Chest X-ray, PA view. Patient: 29 years old, sex F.
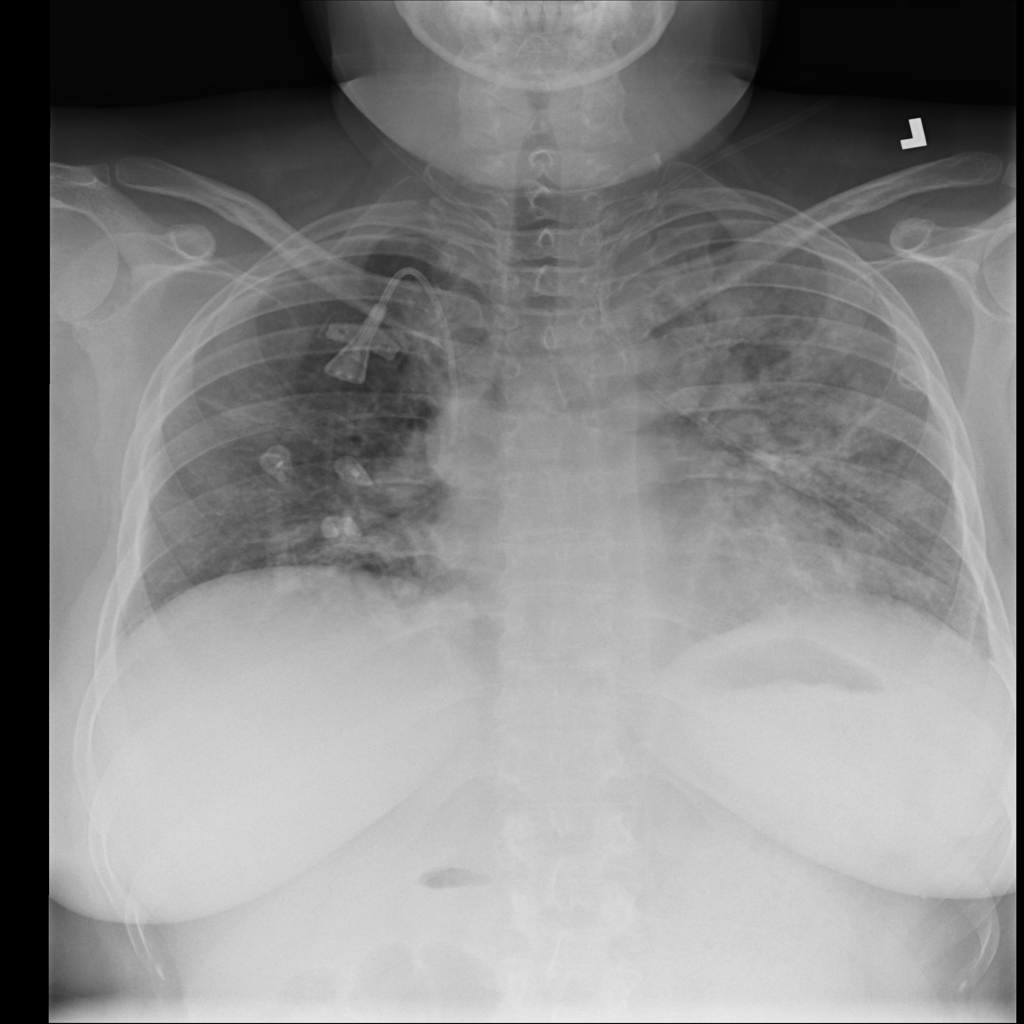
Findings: Infiltration